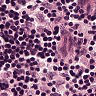
Metastatic tissue present: no